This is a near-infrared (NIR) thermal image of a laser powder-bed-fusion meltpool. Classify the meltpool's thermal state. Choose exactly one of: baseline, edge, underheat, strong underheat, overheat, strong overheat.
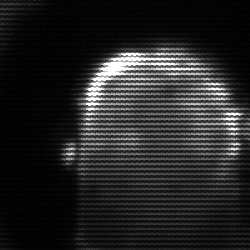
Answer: baseline